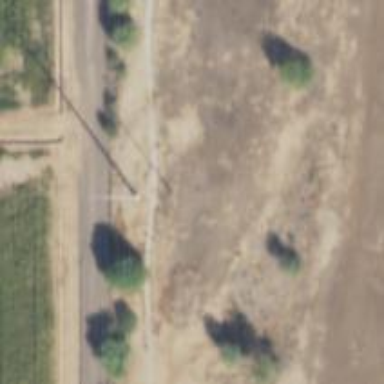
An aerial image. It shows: Power pole.